Question: The code below calculate an average between col E, colG and col I (like in the picture in column K)but something doesn't work how I need. My code doesn't take correctly column G. It takes in the loop 5,7,3,15,10 and not 5,5,7,3,3,3,15,15,10,10. It doesn't consider how many repetitive names are in column A. How to solve the problem? Anyone is able to help? thanks!
(look at the picture)
'''
For f= 1 To ws.Range("F" & Rows.Count).End(xlUp).Row
nameF = ws.Range("F" & f).Value
For totRng = 1 To lastrowA
'if names from col A and col F coincide, then sum their numbers from col E
If nameF = ws.Range("A" & totRng).Value Then ws.Range("G" & f).Value =
ws.Range("G" & f).Value + ws.Range("E" & totRng).Value
On Error Resume Next
If nameF = ws.Range("A" & totRng).Value Then _
ws.Range("H" & f).Value = ((ws.Range("E" & f).Value / ws.Range("G" & f).Value)) * ws.Range("I" & f).Value
Next totRng
Next f
'''
I should change this value: '/ ws.Range("G" & f).Value)'
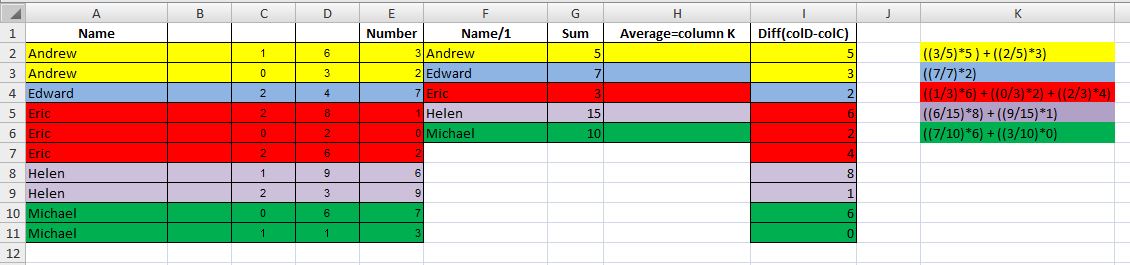
Answer: Here a working piece of code
'''
For f = 2 To ws.Range("F" & Rows.Count).End(xlUp).Row
nameF = ws.Range("F" & f).Value
For totRng = 2 To lastrowA
'if names from col A and col F coincide, then sum their numbers from col E
If nameF = ws.Range("A" & totRng).Value Then
ws.Range("G" & f).Value = ws.Range("G" & f).Value + ws.Range("E" & totRng).Value
End If
Next totRng
For totRng = 2 To lastrowA
'calculate the average
If nameF = ws.Range("A" & totRng).Value Then
Debug.Print nameF & " found on line " & totRng & " person we have is on line " & f & ". Formula is : ((" & ws.Range("E" & totRng).Value & "/" & ws.Range("G" & f).Value & ")*" & ws.Range("I" & totRng).Value & "=" & (((ws.Range("E" & totRng).Value / ws.Range("G" & f).Value)) * ws.Range("I" & totRng).Value)
ws.Range("H" & f).Value = ws.Range("H" & f).Value + (((ws.Range("E" & totRng).Value / ws.Range("G" & f).Value)) * ws.Range("I" & totRng).Value)
End If
Next totRng
Next f
'''